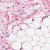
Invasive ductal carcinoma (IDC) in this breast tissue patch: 0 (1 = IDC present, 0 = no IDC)